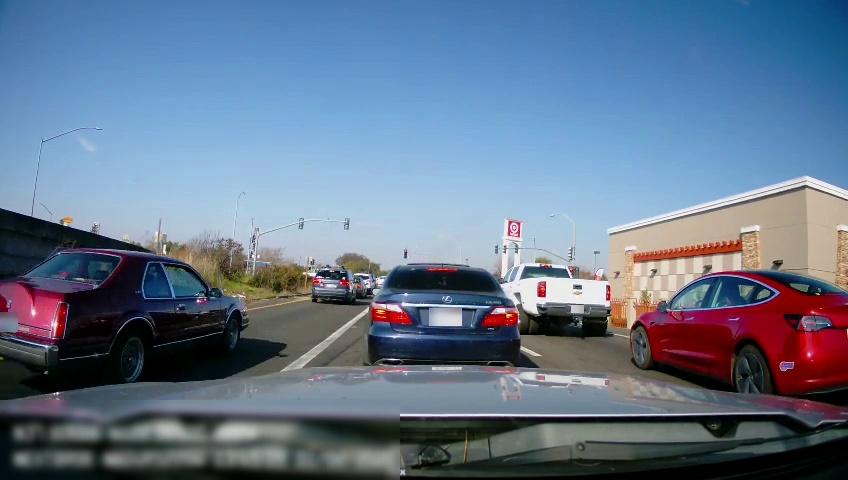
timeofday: Day
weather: Sunny
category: Drivable Space
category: Vehicles | Car
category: Vehicles | Car
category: Vehicles | SUV
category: Vehicles | Car
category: Vehicles | SUV
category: Vehicles | Car
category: Vehicles | Truck
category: Vehicles | Car
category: Vehicles | Car
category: Lanes | Alternate Lane
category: Lanes | Current Lane
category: Lanes | Current Lane
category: Lanes | Alternate Lane
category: Traffic | Lights
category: Traffic | Lights
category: Traffic | Lights
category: Traffic | Lights
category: Traffic | Lights
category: Traffic | Lights
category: Traffic | Lights